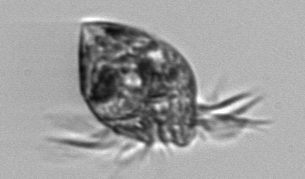
Label: Strombidium_morphotype1